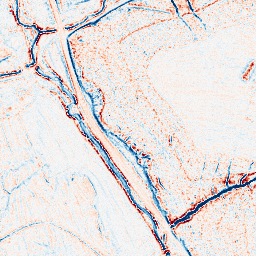
Category: edge_preserving
Decomposition family: anisotropic_diffusion
Decomposition parameters: iterations: 20
kappa: 10
gamma: 0.05
Upsampling method: sinc_hamming
Upsampling parameters: scale: 4
kernel_size: 8
Upsampling scale: 4